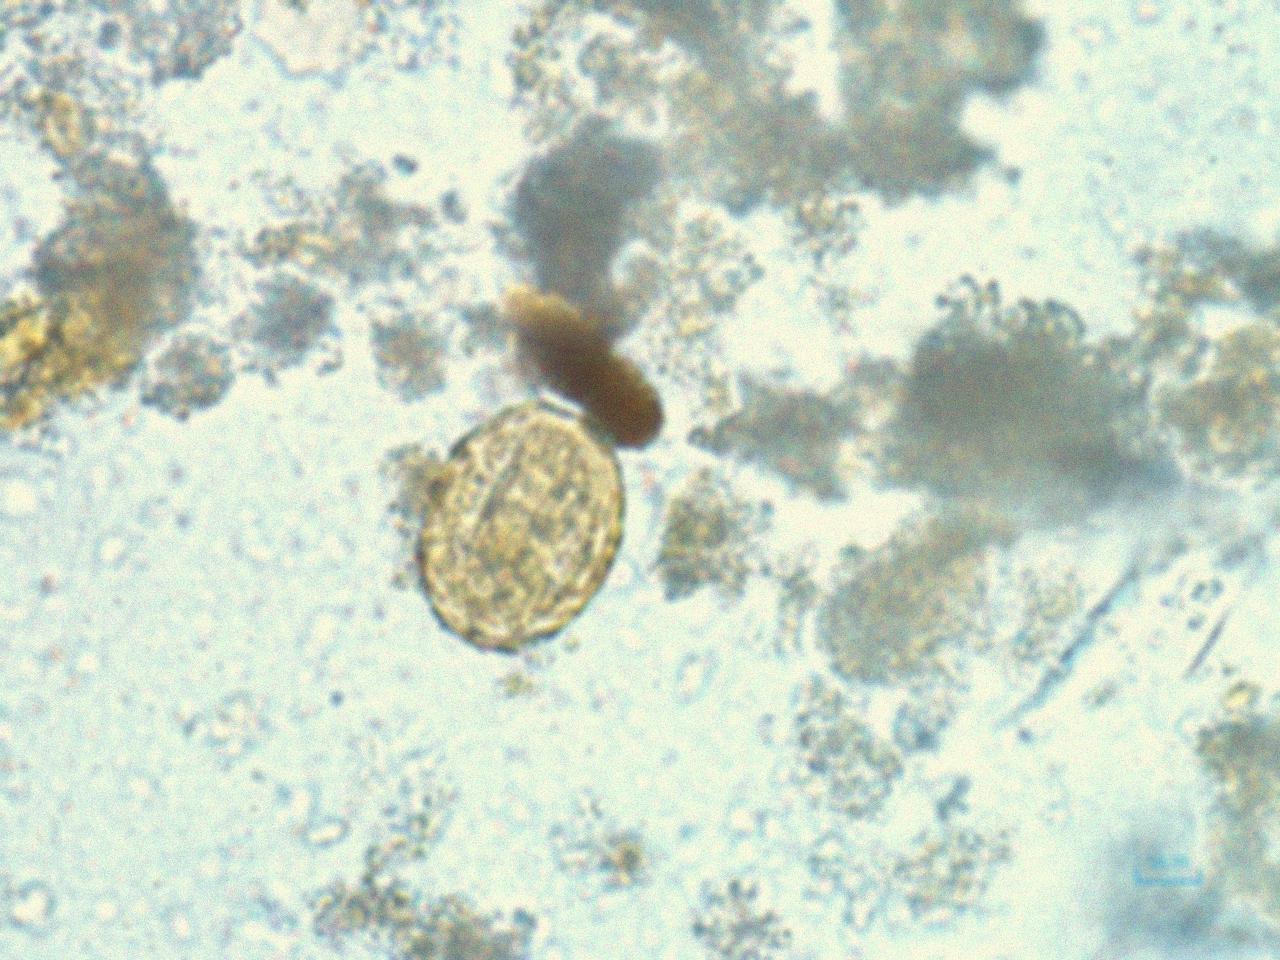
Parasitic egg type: Ascaris lumbricoides